Question: I have merge my code on source tree after push and pull app folder is not showing in the project and this error is coming:
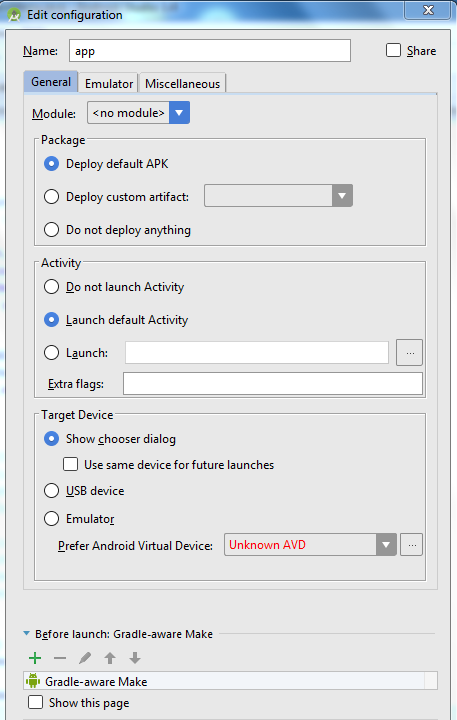
Answer: 1. Check that you have a module build.gradle as well as the app's build.gradle and the settings.gradle
2. Sync Gradle - Use option "Sync Project with Gradle files"
3. Then check that the Gradle plugin version is the latest one. classpath 'com.android.tools.build:gradle:1.3.1'